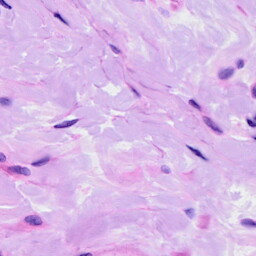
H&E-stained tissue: Ovarian